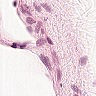
Metastatic tissue present: no